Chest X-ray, PA view. Patient: 67 years old, sex F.
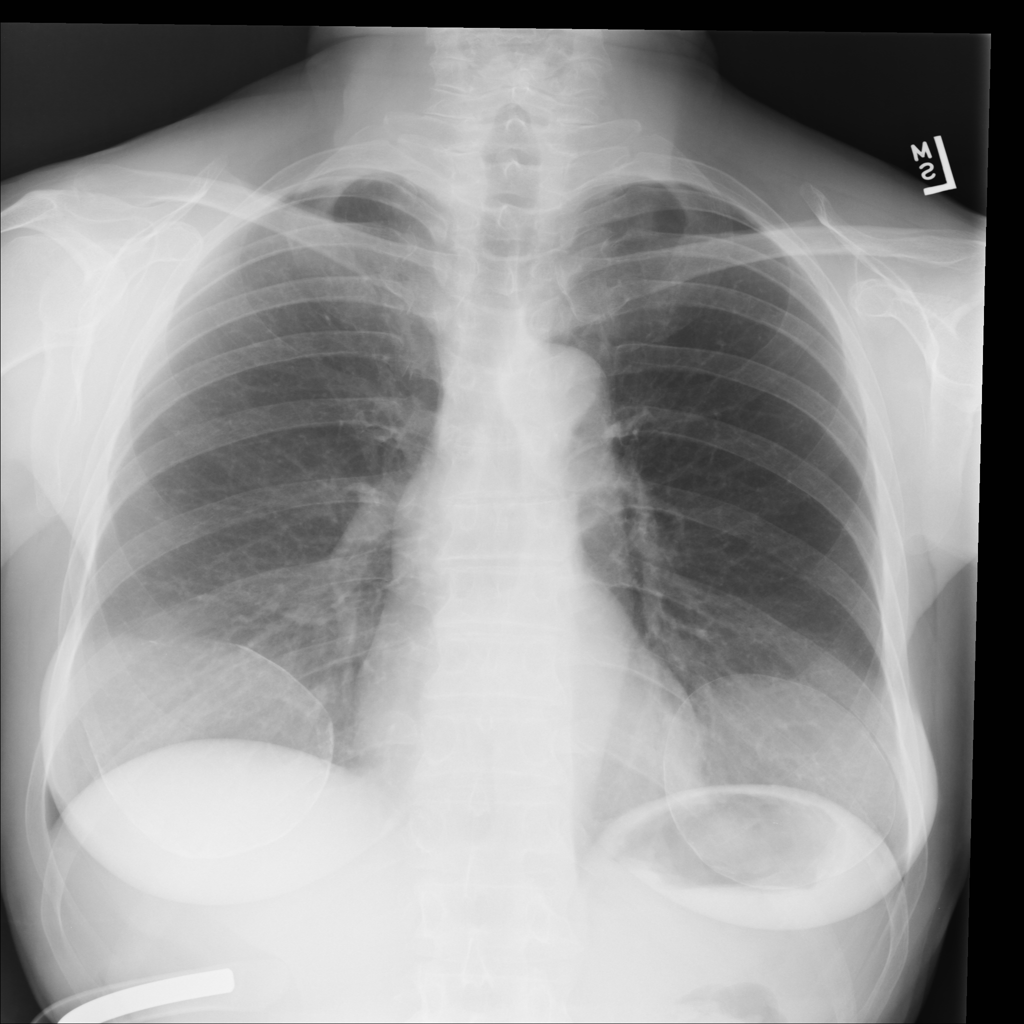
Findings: No Finding